Question: I'm having to store a user account locally on a machine, what would be the best method to store this? (Needs to be reversable encryption rather than hash)
I'm accessing a UNC share as mentioned here:
<URL>
Using this suggested method:
<URL>
This will be an automated process so no option of human entered credentials.
I'm currently encrypting the details and storing them in the registry using TripleDES:
<URL>
With the key and initialization vector hard coded within the application.
Can anyone suggest a better method or changes to the above to secure the credentials as much as possible?

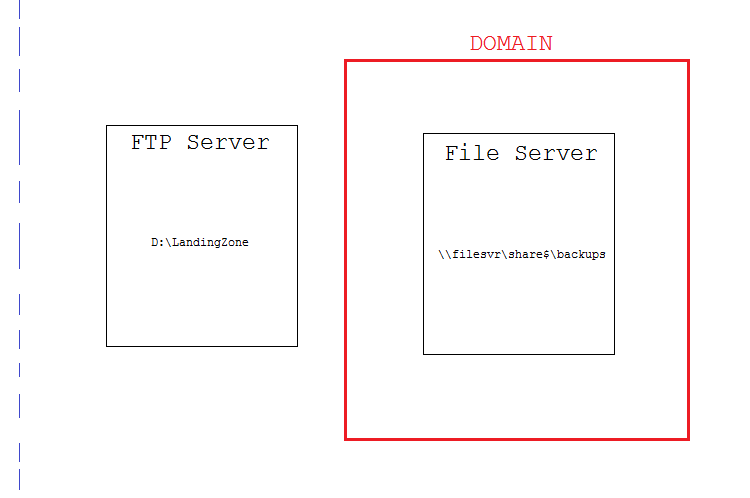
Answer: You never ever need to store user credentials. If your process needs to access a network share then it should be run under proper credentials, using 'runas' or service account properties. If the network credential is not in a the local/current domain it should use 'runas /netonly'. And that's all there is to it, no excuses, no exceptions.
As a side note, Windows applications store secrets locally using <URL> class. The link has fully functional examples of encrypting data with DPAPI in .Net. However, the point remains that storing user credentials in applications, even under DPAPI, is broken.